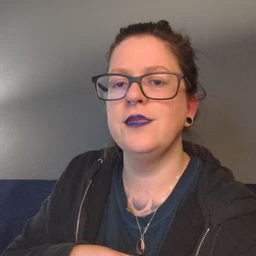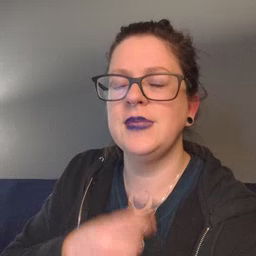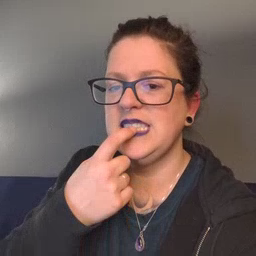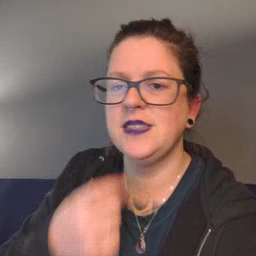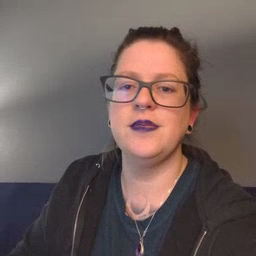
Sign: glasswindow